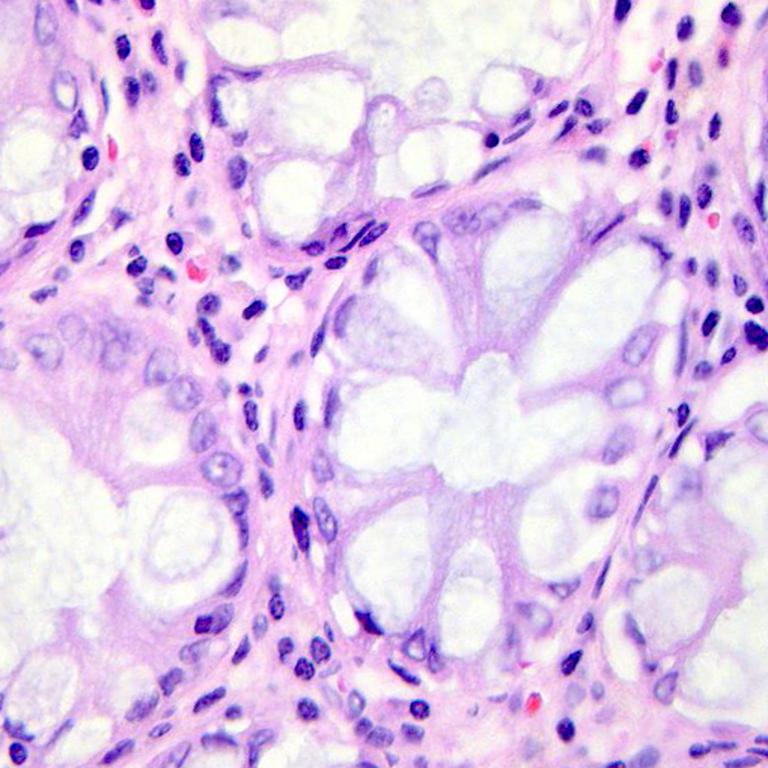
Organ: colon
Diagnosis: benign